Question: I have a 'WebView' inside the 'ScrollView'.
The content of 'WebView' dyanamically changes when it displays different html page.
I have the following issue:
For example I have 'A.html', and 'B.html'. The content of 'B.html' is larger than 'A.html', so the page is longer.
When 'WebView' load 'B.html', the ScrollView stretches its size to enable itself scroll for B.html, then if I go back to 'A.html', ScrollView doesn't resize itself. (The scroll area is exceed the content of 'A.html')

What I want to have, is dynamic change the scroll area of scroll view to fit the webview's content.
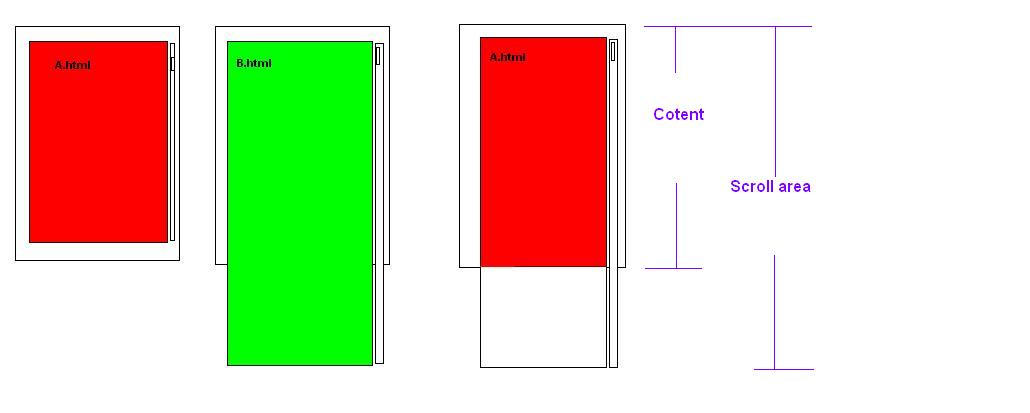
Answer: That's not good idea to place WebView inside of ScrollView. WebView is smart enough to show scrollbars by itself.